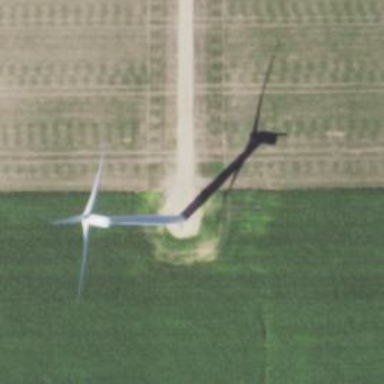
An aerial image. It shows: Wind generator with horizontal axis. The generator is wind turbine.